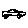
Label: car